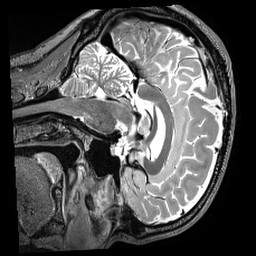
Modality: T2w
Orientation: sagittal
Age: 46
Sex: male
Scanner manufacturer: siemens
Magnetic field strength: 3 T
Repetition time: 3.2 s
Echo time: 0.56 s